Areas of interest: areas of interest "Nine Dragons Fishing Fun Garden"
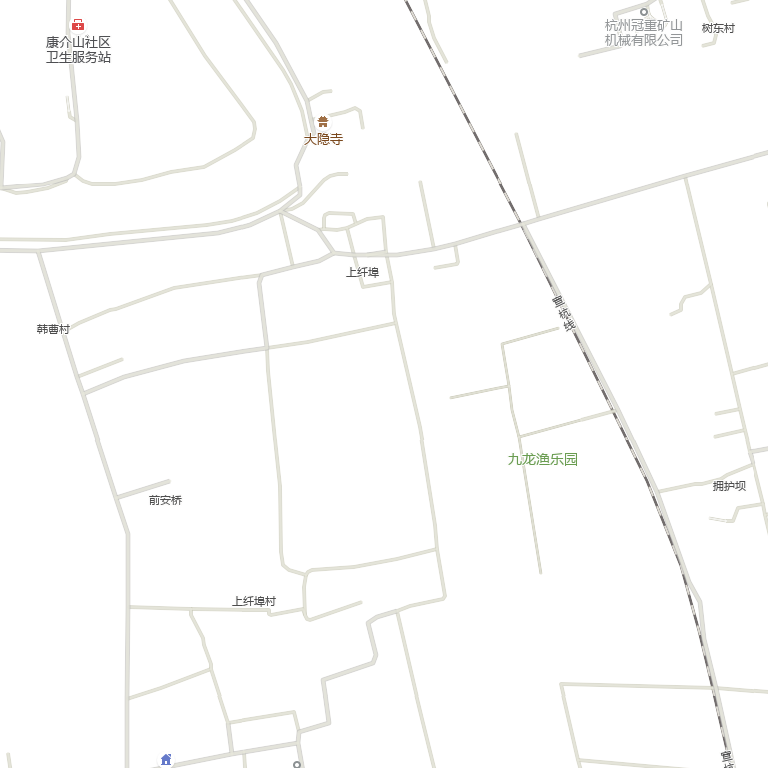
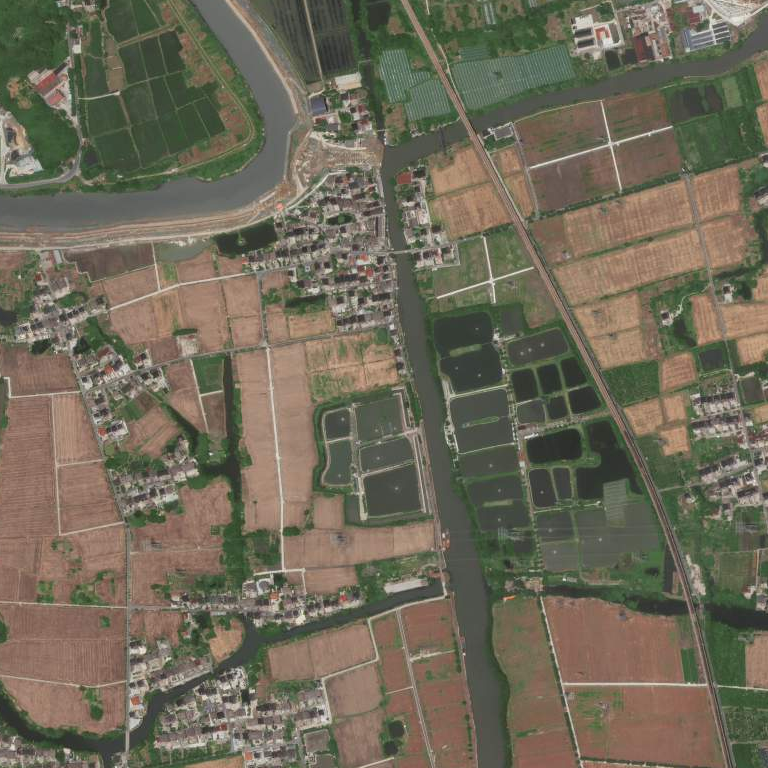